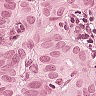
Metastatic tissue present: yes